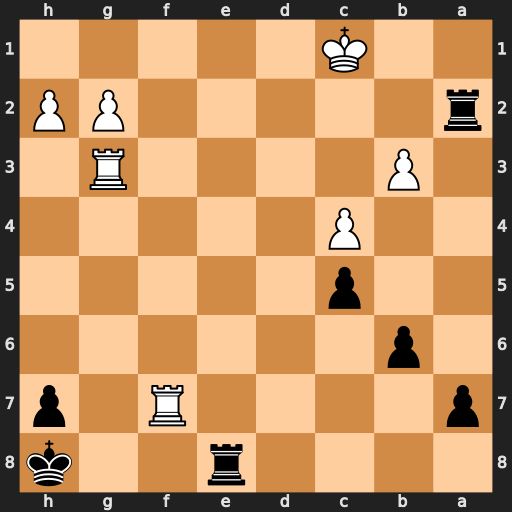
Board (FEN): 4r2k/p4R1p/1p6/2p5/2P5/1P4R1/r5PP/2K5
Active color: b
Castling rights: -
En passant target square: -
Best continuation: Re1#